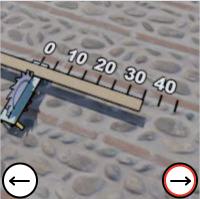
Task: length
Answer: 35
First scale value: 10.0